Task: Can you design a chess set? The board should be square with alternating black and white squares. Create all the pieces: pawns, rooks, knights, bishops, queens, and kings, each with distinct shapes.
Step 4087:
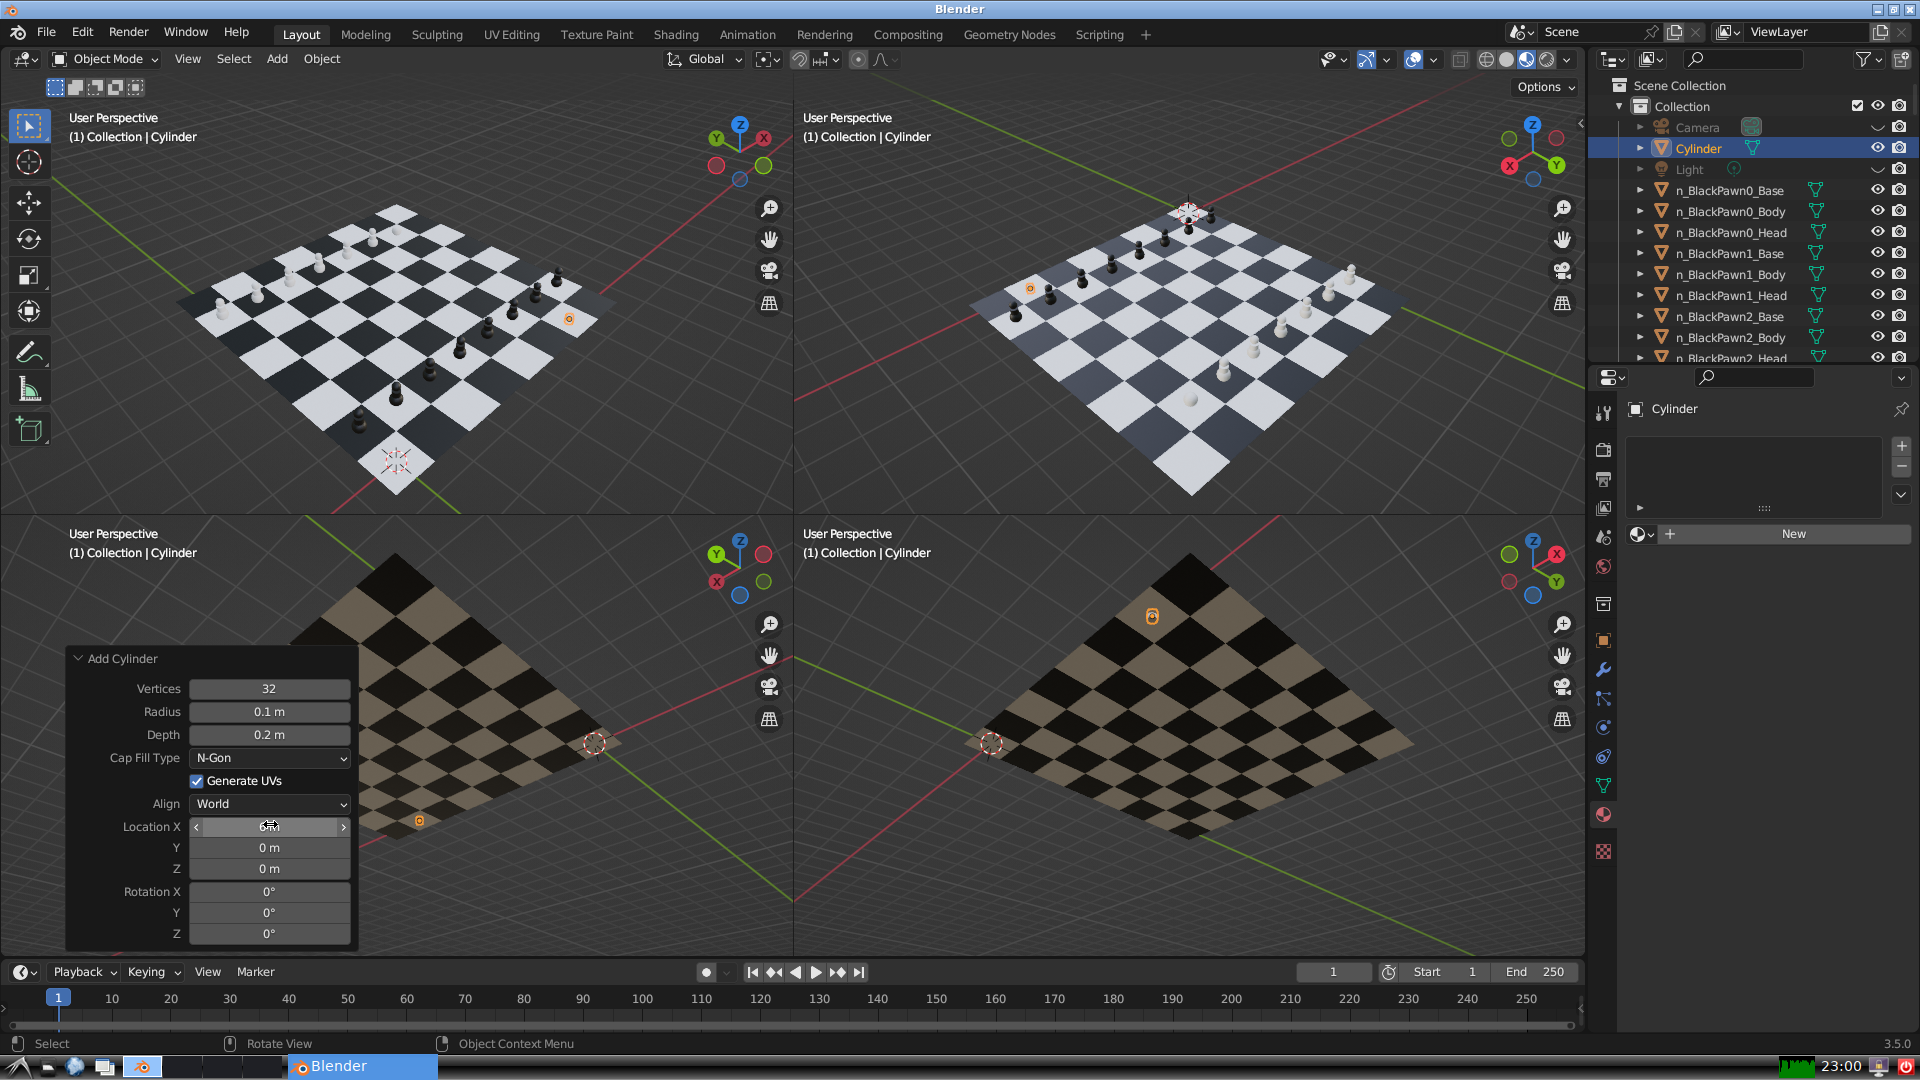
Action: {"mouse_move": [270, 844]}